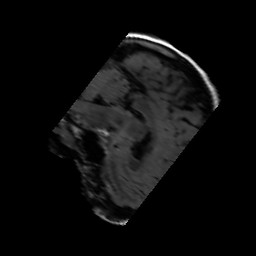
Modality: FLAIR
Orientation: sagittal
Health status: ill
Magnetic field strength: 3 T